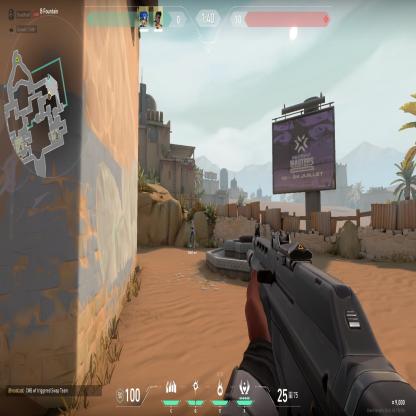
Label: teammate